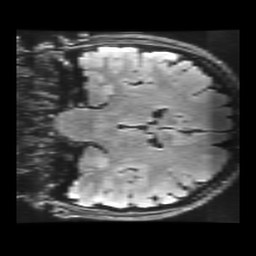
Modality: FLAIR
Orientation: coronal
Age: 20
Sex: female
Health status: healthy
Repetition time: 12 s
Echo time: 0.09782 s